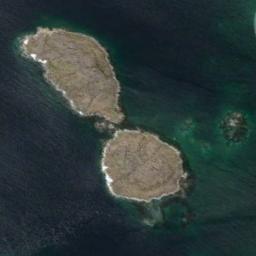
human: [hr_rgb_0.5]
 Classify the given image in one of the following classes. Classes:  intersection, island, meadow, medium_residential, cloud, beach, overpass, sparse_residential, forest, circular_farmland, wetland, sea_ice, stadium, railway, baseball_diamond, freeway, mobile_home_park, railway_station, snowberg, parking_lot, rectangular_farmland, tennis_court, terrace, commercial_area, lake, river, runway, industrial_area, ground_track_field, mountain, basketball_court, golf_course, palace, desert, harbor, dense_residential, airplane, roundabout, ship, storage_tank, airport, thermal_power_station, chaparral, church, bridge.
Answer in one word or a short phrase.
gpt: island